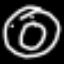
Label: donut